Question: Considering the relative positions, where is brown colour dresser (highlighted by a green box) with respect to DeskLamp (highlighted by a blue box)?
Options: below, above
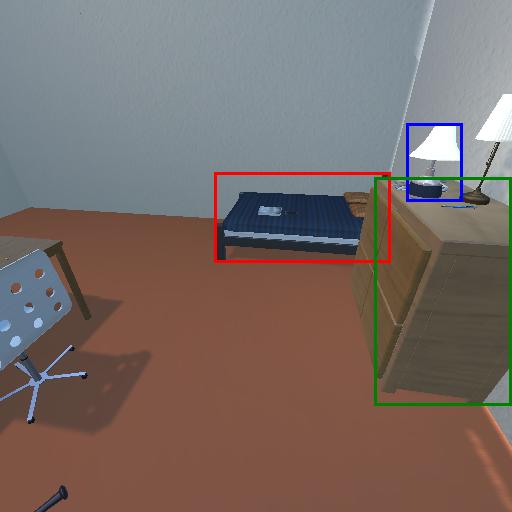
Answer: below